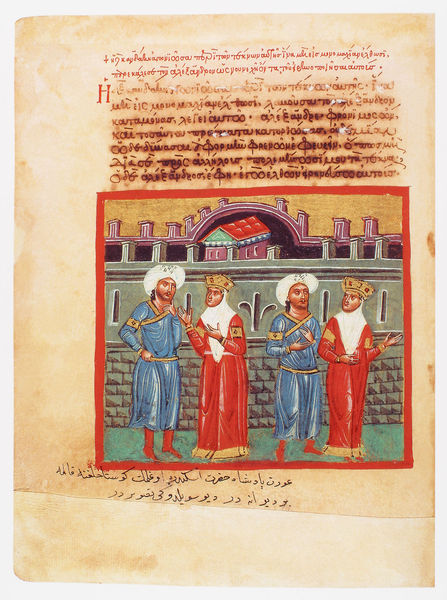
Titel: Der griechische Alexanderroman
Institution: Venedig, Hellenic Institute Codex Gr. 5
Schlagwörter: blau, gemälde, himmel, mann, umhang, weiß, frauen, gelb, grün, menschen, stadt, braun, grau, hut, kleid, männer, orange, reden, schwarz, dach, gebäude, gras, gürtel, haus, rot, schleier, wiese, beige, gespräch, alt, architektur, mensch, rahmen, stein, steine, bild, hände, häuser, boden, gewand, gold, blatt, krone, rosa, kopfbedeckung, schrift, bogen, perspektive, mauer, vergilbt, hof, rand, könig, sprechen, zinnen, vier, buch, burg, orient, rechteck, türme, festung, seite, illustration, text, scheich, initiale, gestik, buchseite, pergament, arabisch, quader, griechisch, mittelalter, stadtmauer, diskussion, könige, tempel, turban, miniatur, arabien, islam, handschrift, araber, sultan, kronen, latein, hebräisch, buchmalerei, morgenland, manuskript, bildfeld, verblichen, ausgeblichen, rott, h, teyt, braun scgrift, codice, palimbsest, zeilgen